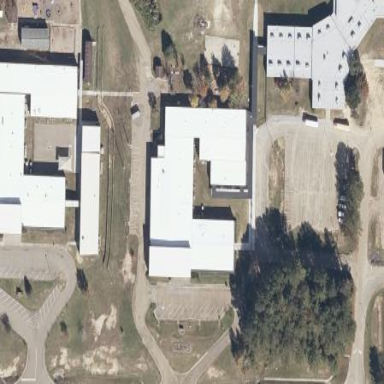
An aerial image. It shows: School building.